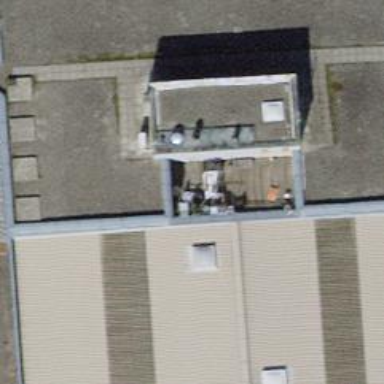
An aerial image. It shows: Commercial building.